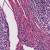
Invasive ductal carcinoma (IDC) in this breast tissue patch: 1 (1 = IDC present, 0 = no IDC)